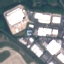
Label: Industrial